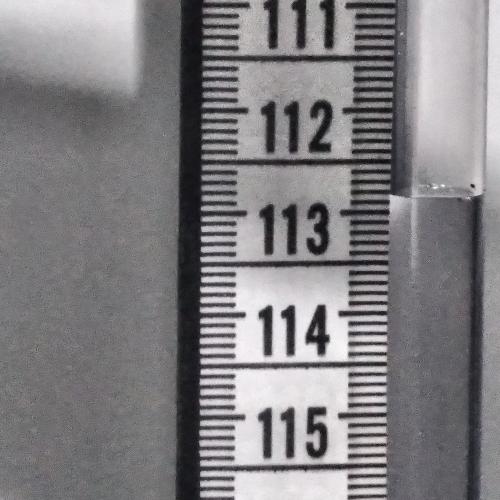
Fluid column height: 112.8 cm